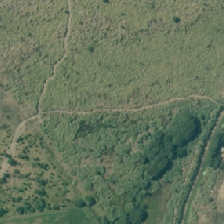
Land cover: low_producing_grassland